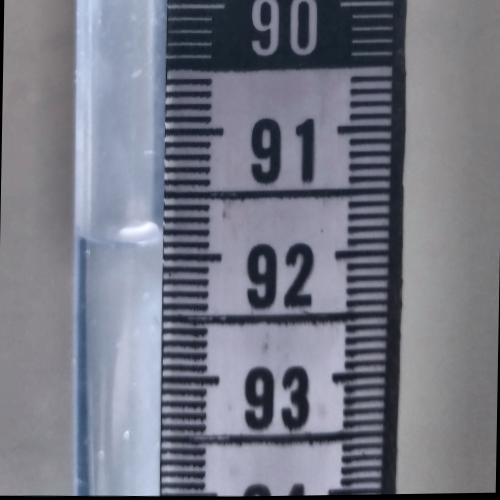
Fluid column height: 91.9 cm